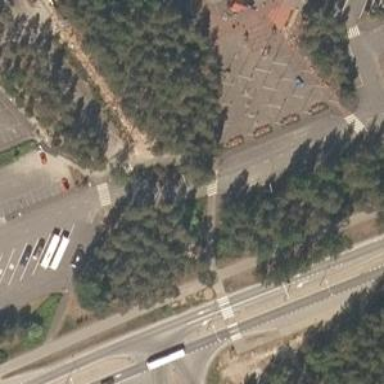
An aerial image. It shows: Zebra crossing on the road.